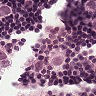
Metastatic tissue present: yes